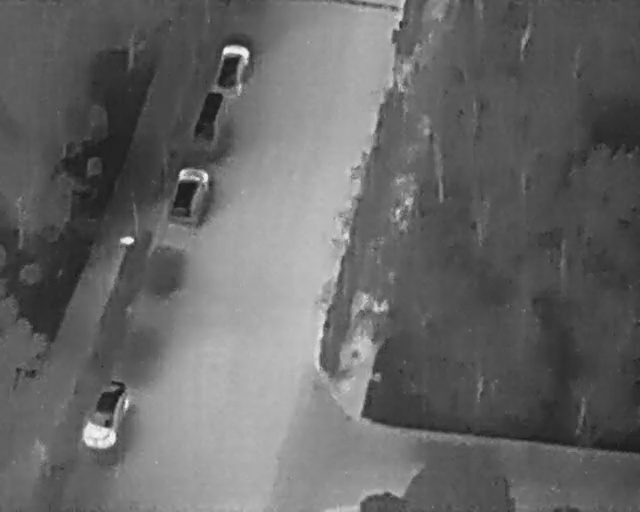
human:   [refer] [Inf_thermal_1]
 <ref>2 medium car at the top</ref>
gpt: <box>[[31, 10, 40, 16, 9], [28, 20, 37, 25, 13]]</box>